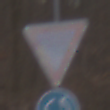
Verkehrszeichen: VorfahrtGewaehren
Zusatzzeichen unten: Kreisverkehr
Umgebung: Outdoor, Nature
Tageszeit: MorningAfternoon
Wetter: Overcast
Licht: Natural
Jahreszeit: Autumn
Kontrast: LowContrast